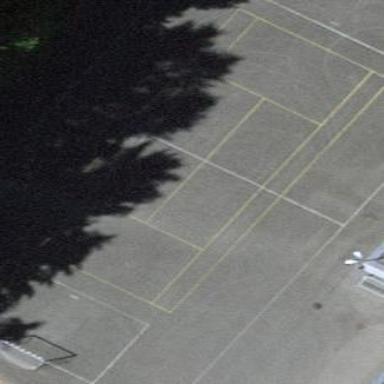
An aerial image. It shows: Asphalt pitch for leisure land activities.